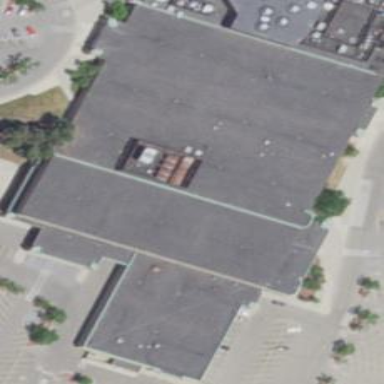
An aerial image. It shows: Building.